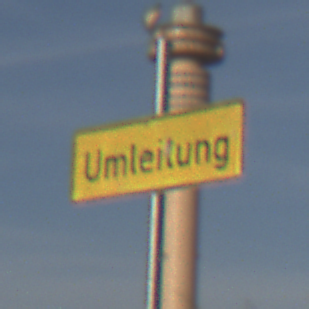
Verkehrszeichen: Umleitungsankuendigung
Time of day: SunriseSunset
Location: Outdoor (Suburban)
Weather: PartlyCloudy
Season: NotSpecified
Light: Natural